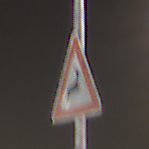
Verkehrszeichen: WildwechselLinks
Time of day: Night
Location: Outdoor (Urban)
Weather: PartlyCloudy
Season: NotSpecified
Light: Artificial